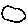
Label: circle